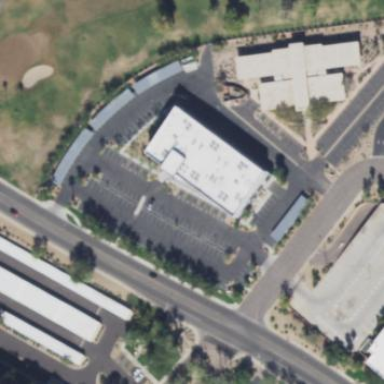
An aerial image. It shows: Clinic building providing healthcare services.